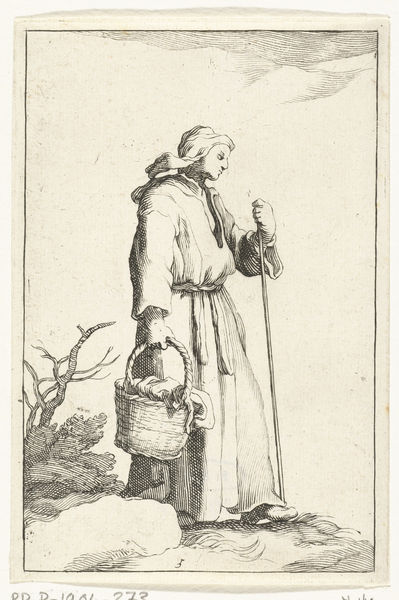
Titel: Jonge wandelende boerin
Künstler: Frederick Bloemaert
Standort: Amsterdam
Institution: Rijksmuseum
Schlagwörter: homme, manteau, canne, gravure, arbre, bois, ceinture, dessin, baton, berger, panier, seul, branche, marche, robes, pelerin, moine, image, nourriture, religieux, manteua